You are looking at the envelope spectrum of a bearing's vibration signal. The marked vertical lines are the theoretical fault frequencies for the outer race, inner race, rolling elements, and cage. Determine the bearing's health state. Answer with exactly one of: normal, inner_race, outer_race, ball.
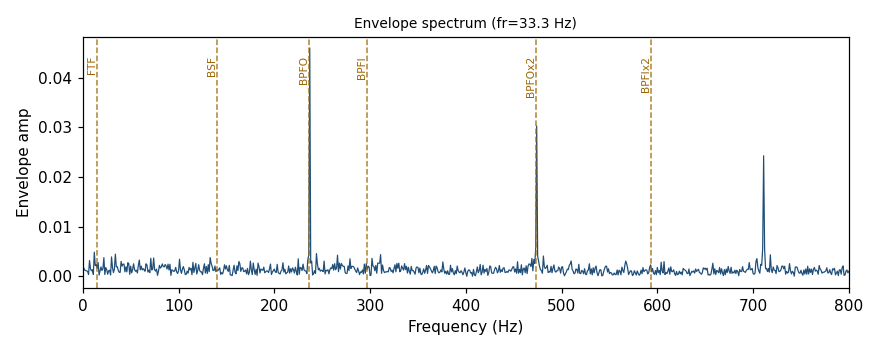
Answer: outer_race